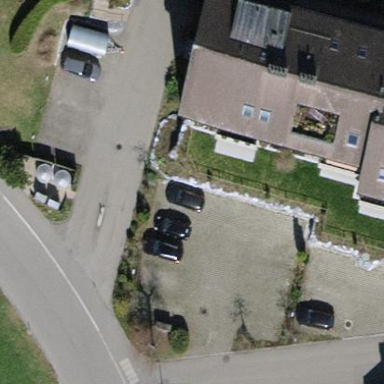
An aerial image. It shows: Residential building.